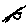
Label: hexagon